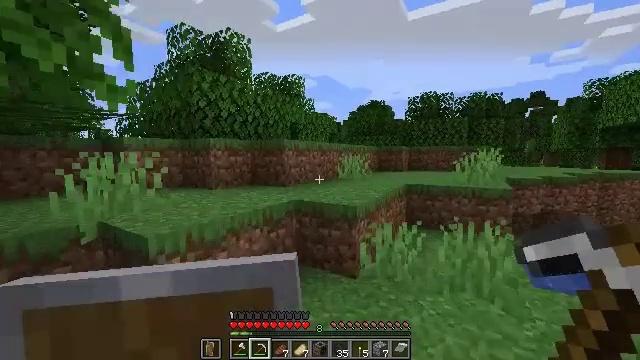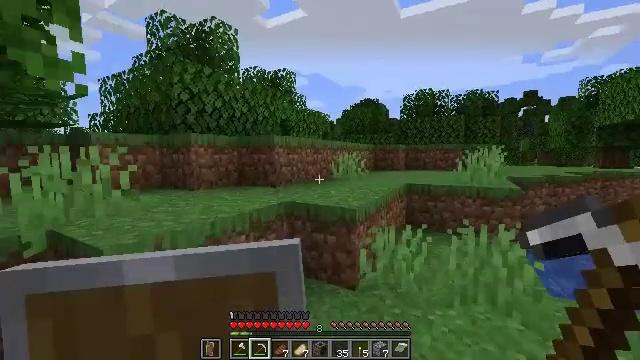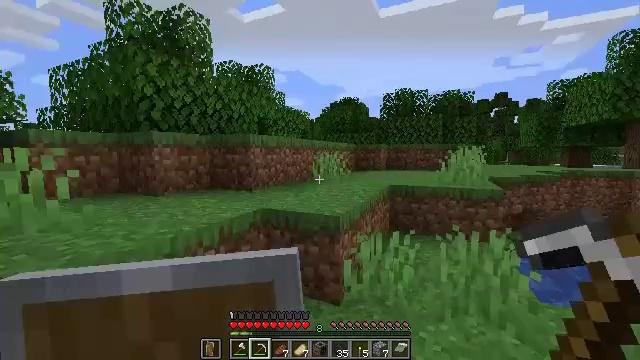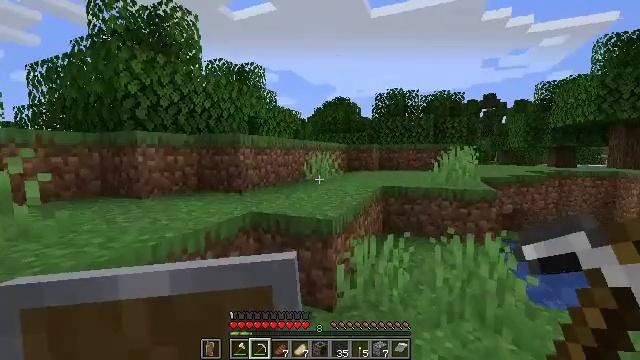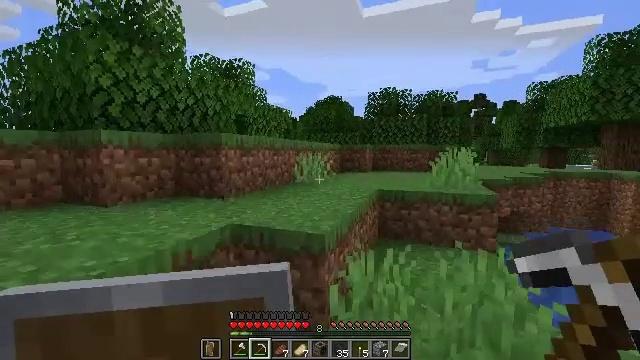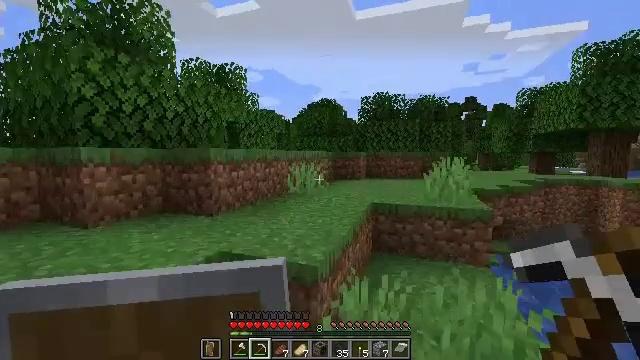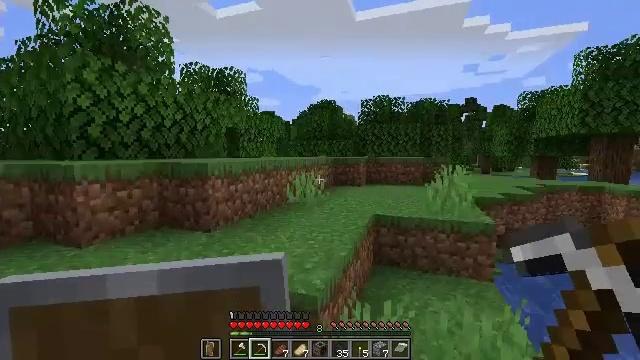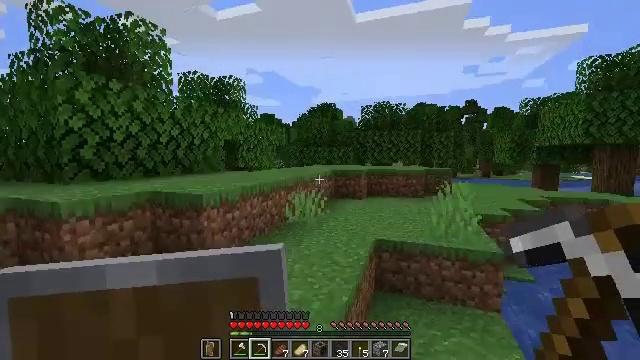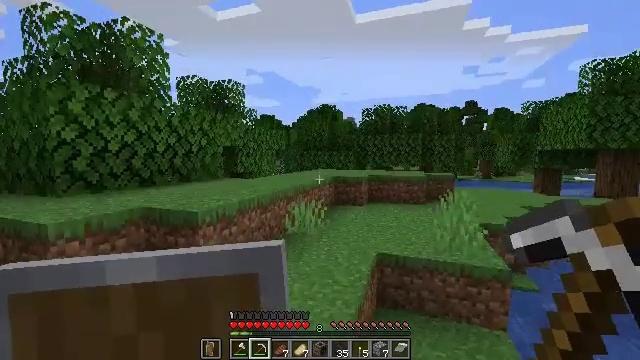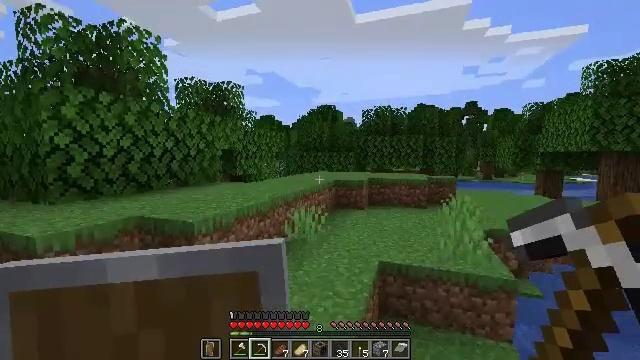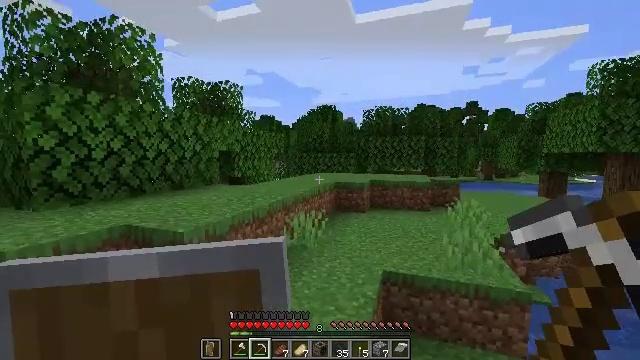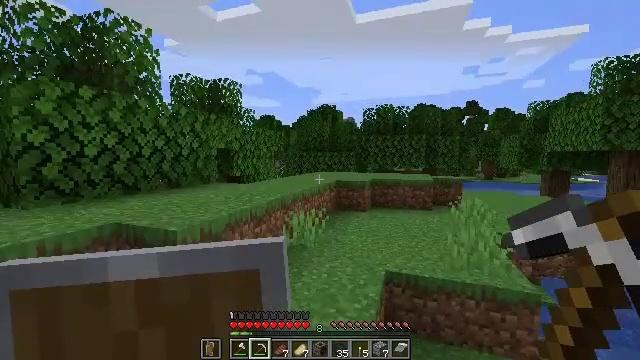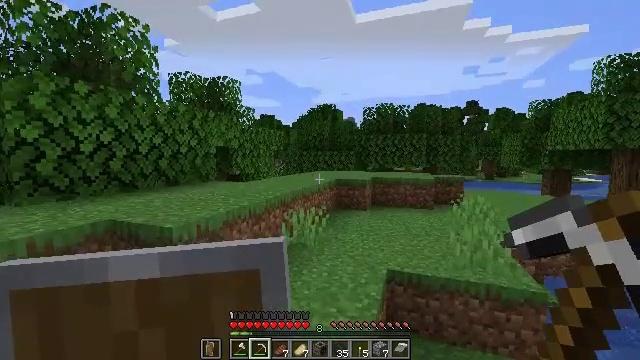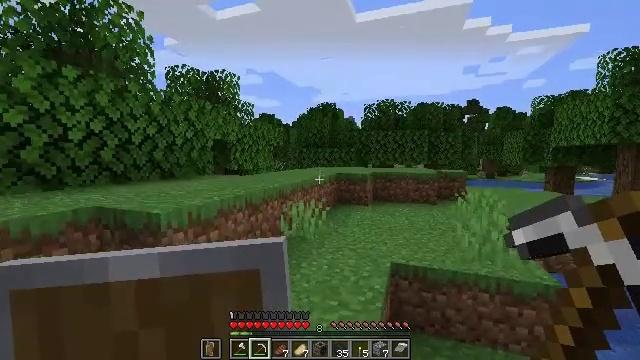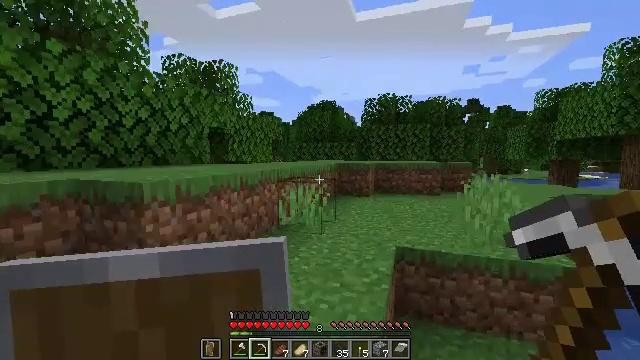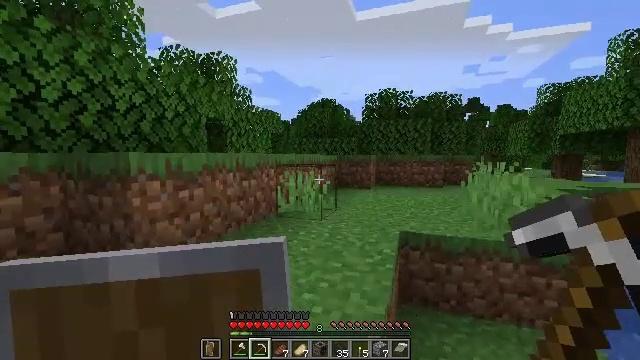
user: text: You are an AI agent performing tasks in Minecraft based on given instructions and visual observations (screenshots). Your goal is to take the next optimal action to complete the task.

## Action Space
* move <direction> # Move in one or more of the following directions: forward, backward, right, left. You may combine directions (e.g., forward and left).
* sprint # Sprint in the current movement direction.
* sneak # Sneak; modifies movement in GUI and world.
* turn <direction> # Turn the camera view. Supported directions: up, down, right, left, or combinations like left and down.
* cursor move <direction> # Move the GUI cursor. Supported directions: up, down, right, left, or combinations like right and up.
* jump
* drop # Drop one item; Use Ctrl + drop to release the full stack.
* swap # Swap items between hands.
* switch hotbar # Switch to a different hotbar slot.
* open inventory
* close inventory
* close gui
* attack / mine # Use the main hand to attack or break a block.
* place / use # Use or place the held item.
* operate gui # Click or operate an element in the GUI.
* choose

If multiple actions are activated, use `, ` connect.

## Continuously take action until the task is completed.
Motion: motion action
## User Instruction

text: Collect some oak leaves.
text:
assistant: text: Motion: move forward, turn right
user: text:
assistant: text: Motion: move forward, turn right
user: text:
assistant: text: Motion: move forward, turn right
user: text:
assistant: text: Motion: move forward, turn right
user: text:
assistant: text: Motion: move forward, turn right, jump
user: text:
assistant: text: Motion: move forward, jump
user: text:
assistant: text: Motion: move forward, jump
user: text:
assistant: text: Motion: move forward, jump
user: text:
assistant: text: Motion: move forward, jump
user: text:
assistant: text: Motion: move forward
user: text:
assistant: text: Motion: move forward
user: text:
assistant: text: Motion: move forward
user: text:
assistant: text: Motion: move forward
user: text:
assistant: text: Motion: move forward, jump
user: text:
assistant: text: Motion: move forward, jump
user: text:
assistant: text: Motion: move forward, jump
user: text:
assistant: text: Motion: move forward, jump
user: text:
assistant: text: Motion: move forward, jump
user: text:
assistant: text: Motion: move forward, jump
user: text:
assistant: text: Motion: move forward, jump
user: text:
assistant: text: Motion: move forward
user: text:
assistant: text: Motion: move forward
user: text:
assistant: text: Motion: move forward
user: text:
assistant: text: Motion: move forward, sprint
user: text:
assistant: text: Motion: move forward, sprint
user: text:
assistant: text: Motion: move forward, sprint
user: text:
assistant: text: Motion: move forward, sprint
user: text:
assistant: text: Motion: move forward, turn right
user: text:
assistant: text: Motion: move forward, turn right
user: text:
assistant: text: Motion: move forward